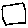
Label: square